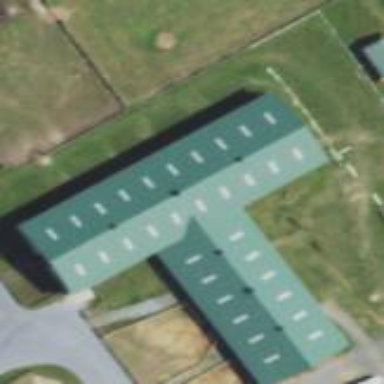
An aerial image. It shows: Stable building.